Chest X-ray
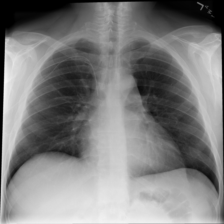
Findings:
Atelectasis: negative
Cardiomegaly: negative
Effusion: negative
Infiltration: negative
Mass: negative
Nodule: negative
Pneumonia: negative
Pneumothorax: negative
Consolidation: negative
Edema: negative
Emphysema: negative
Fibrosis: negative
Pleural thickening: negative
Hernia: negative